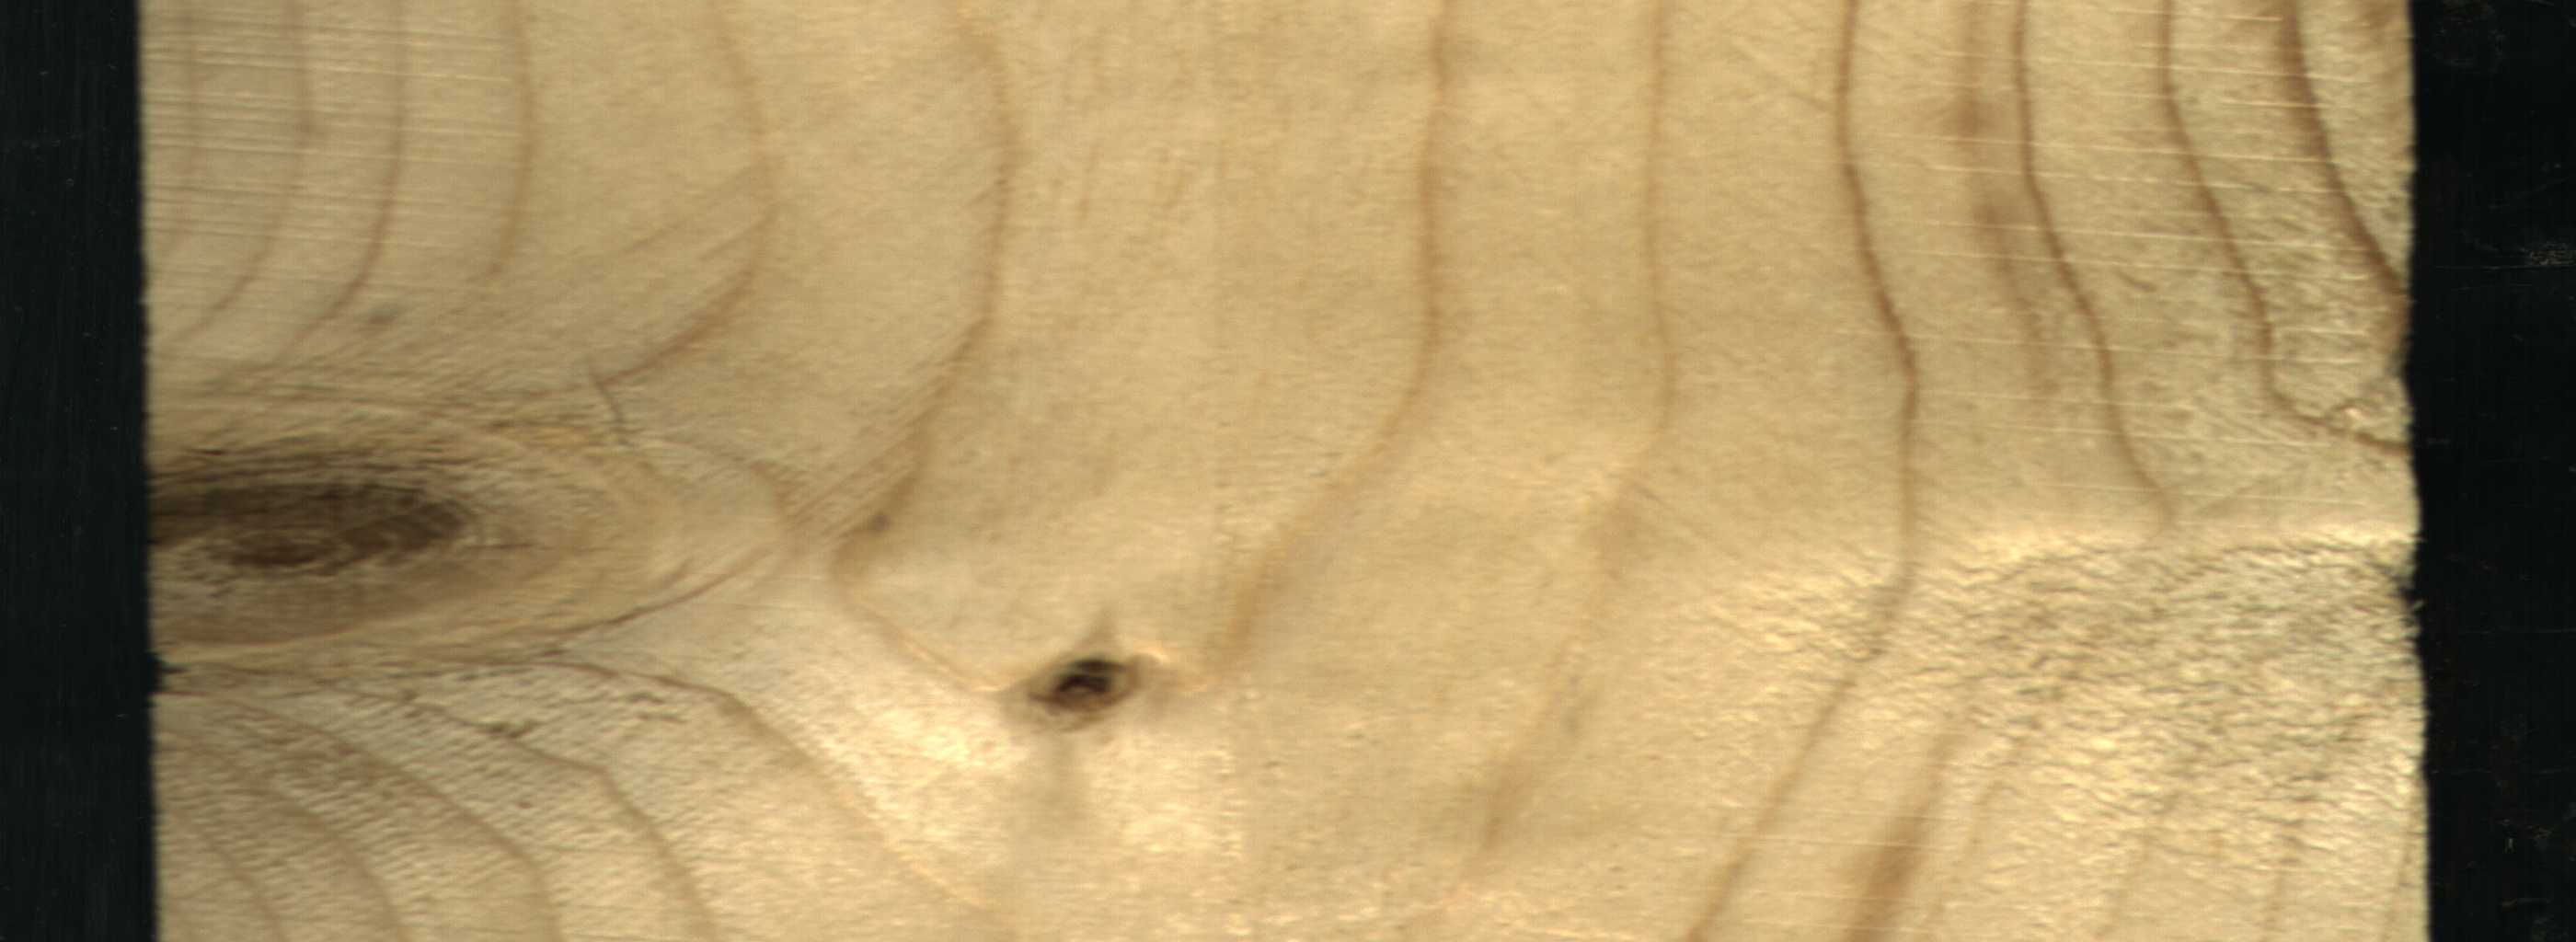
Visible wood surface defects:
Dead_Knot
Live_Knot